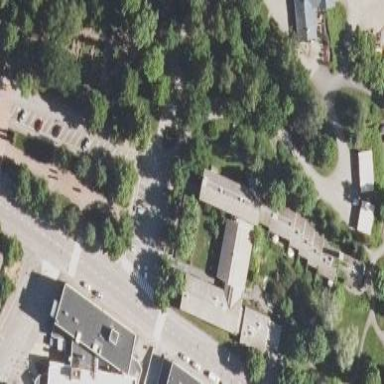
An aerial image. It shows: Chapel building.